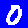
Digit: 0